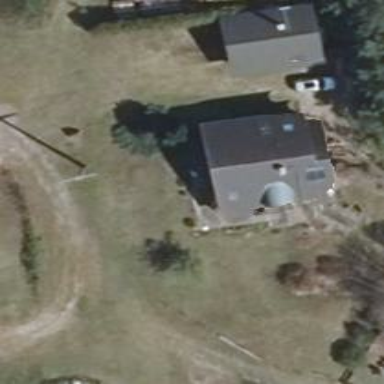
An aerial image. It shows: House with gabled roof in dark grey color. The roof is oriented across the building.